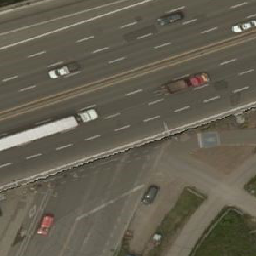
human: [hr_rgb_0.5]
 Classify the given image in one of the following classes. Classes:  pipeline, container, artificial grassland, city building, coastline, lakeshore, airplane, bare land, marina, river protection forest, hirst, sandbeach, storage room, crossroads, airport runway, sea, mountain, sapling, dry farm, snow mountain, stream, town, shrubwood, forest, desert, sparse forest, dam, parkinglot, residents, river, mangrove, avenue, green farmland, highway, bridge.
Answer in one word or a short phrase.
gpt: highway